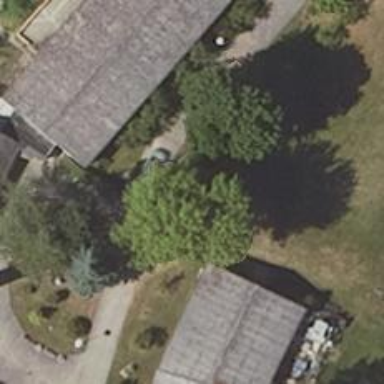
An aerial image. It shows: Driveway.